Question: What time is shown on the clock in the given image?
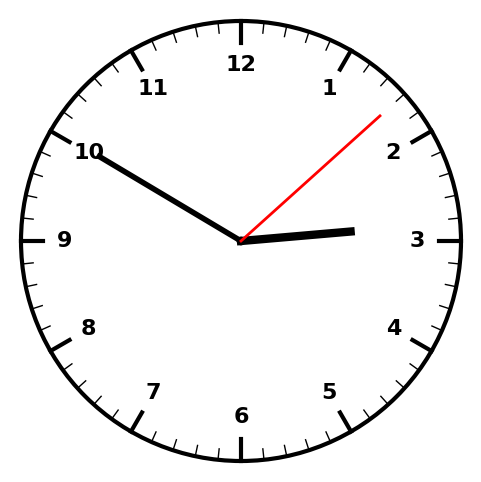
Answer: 02:50:08